Question: I am making e-commerce site where images of product are actually created by merging two or more .png images, and creating a .jpg image from that is my main issue.
1. A product will have four images at different angles
2. I will have to create 4*2 = 8 images by all combinations of two images(if product is created by merging two product)
Problem is that if new product is merge of three then total 4*3=12
Generating these images fast and displaying them as soon as page loads will definitely take time
I want to know what should I use for that:
1. PHP
2. Node.js
3. Python
4. Or something else
or another fastest way of doing so what should i use please guide (i am using php for e-commerce platform)
Below is sample example:
1: Table X with Chair Y
with 4 different angle
'''
(transparent png + transparent png) = Combined image (in jpg)
X Horizontal view + Y Horizontal view = Combined image (in jpg)
X Top view + Y Top view = Combined image (in jpg)
X 45 deg view + Y 45 deg view = Combined image (in jpg)
X 90 deg view + Y 90 deg view = Combined image (in jpg)
'''
Size of each will be 800px * 800px and about 300-400kb
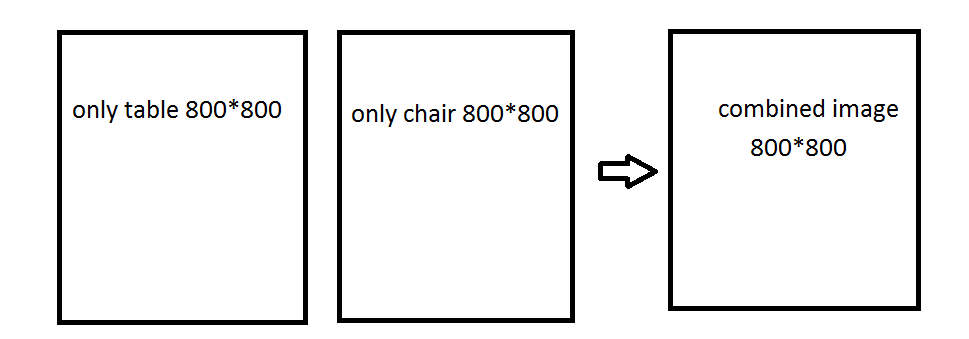
Answer: You can do this with PHP's 'GD' library like this:
'''
<?php
$image1=imagecreatefrompng('image1.png');
$image2=imagecreatefrompng('image2.png');
$w=imagesx($image1);
$h=imagesy($image1);
imagecopy($image1,$image2,0,0,0,0,$w,$h);
imagejpeg($image1,'out.jpg');
?>
'''
Or, if you want the images on a white background, you might prefer this:
'''
#!/usr/local/bin/php -f
<?php
// Read in both images
$image1=imagecreatefrompng('image1.png');
$image2=imagecreatefrompng('image2.png');
// Get their dimensions
$w=imagesx($image1);
$h=imagesy($image1);
// Now create a blank canvas on which to overlay the images
$bg=imagecreatetruecolor($w,$h);
// Fill the background with white
$bgcolor=imagecolorallocate($bg,255,255,255);
imagefilledrectangle($bg,0,0,$w,$h,$bgcolor);
// Now copy the two images over the background
imagecopy($bg,$image1,0,0,0,0,$w,$h);
imagecopy($bg,$image2,0,0,0,0,$w,$h);
imagejpeg($bg,'out.jpg');
?>
'''
Or you can use ImageMagick within PHP, like this:
'''
<?php
$img1=new Imagick("image1.png");
$img2=new Imagick("image2.png");
$img1->compositeImage($img2,imagick::COMPOSITE_ATOP,0,0);
$img1->writeImage('out.jpg');
?>
'''
The GD version is significantly faster on my iMac, it can do 1000 iterations in 18 seconds, whereas the ImageMagick version needs 36 seconds for the same number of images.